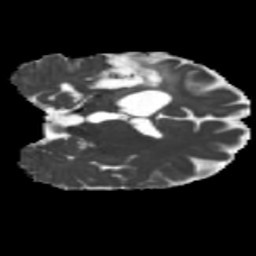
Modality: MD
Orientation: coronal
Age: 42
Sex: male
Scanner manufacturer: siemens
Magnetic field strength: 3 T
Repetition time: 5.25 s
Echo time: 0.08 s